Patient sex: M
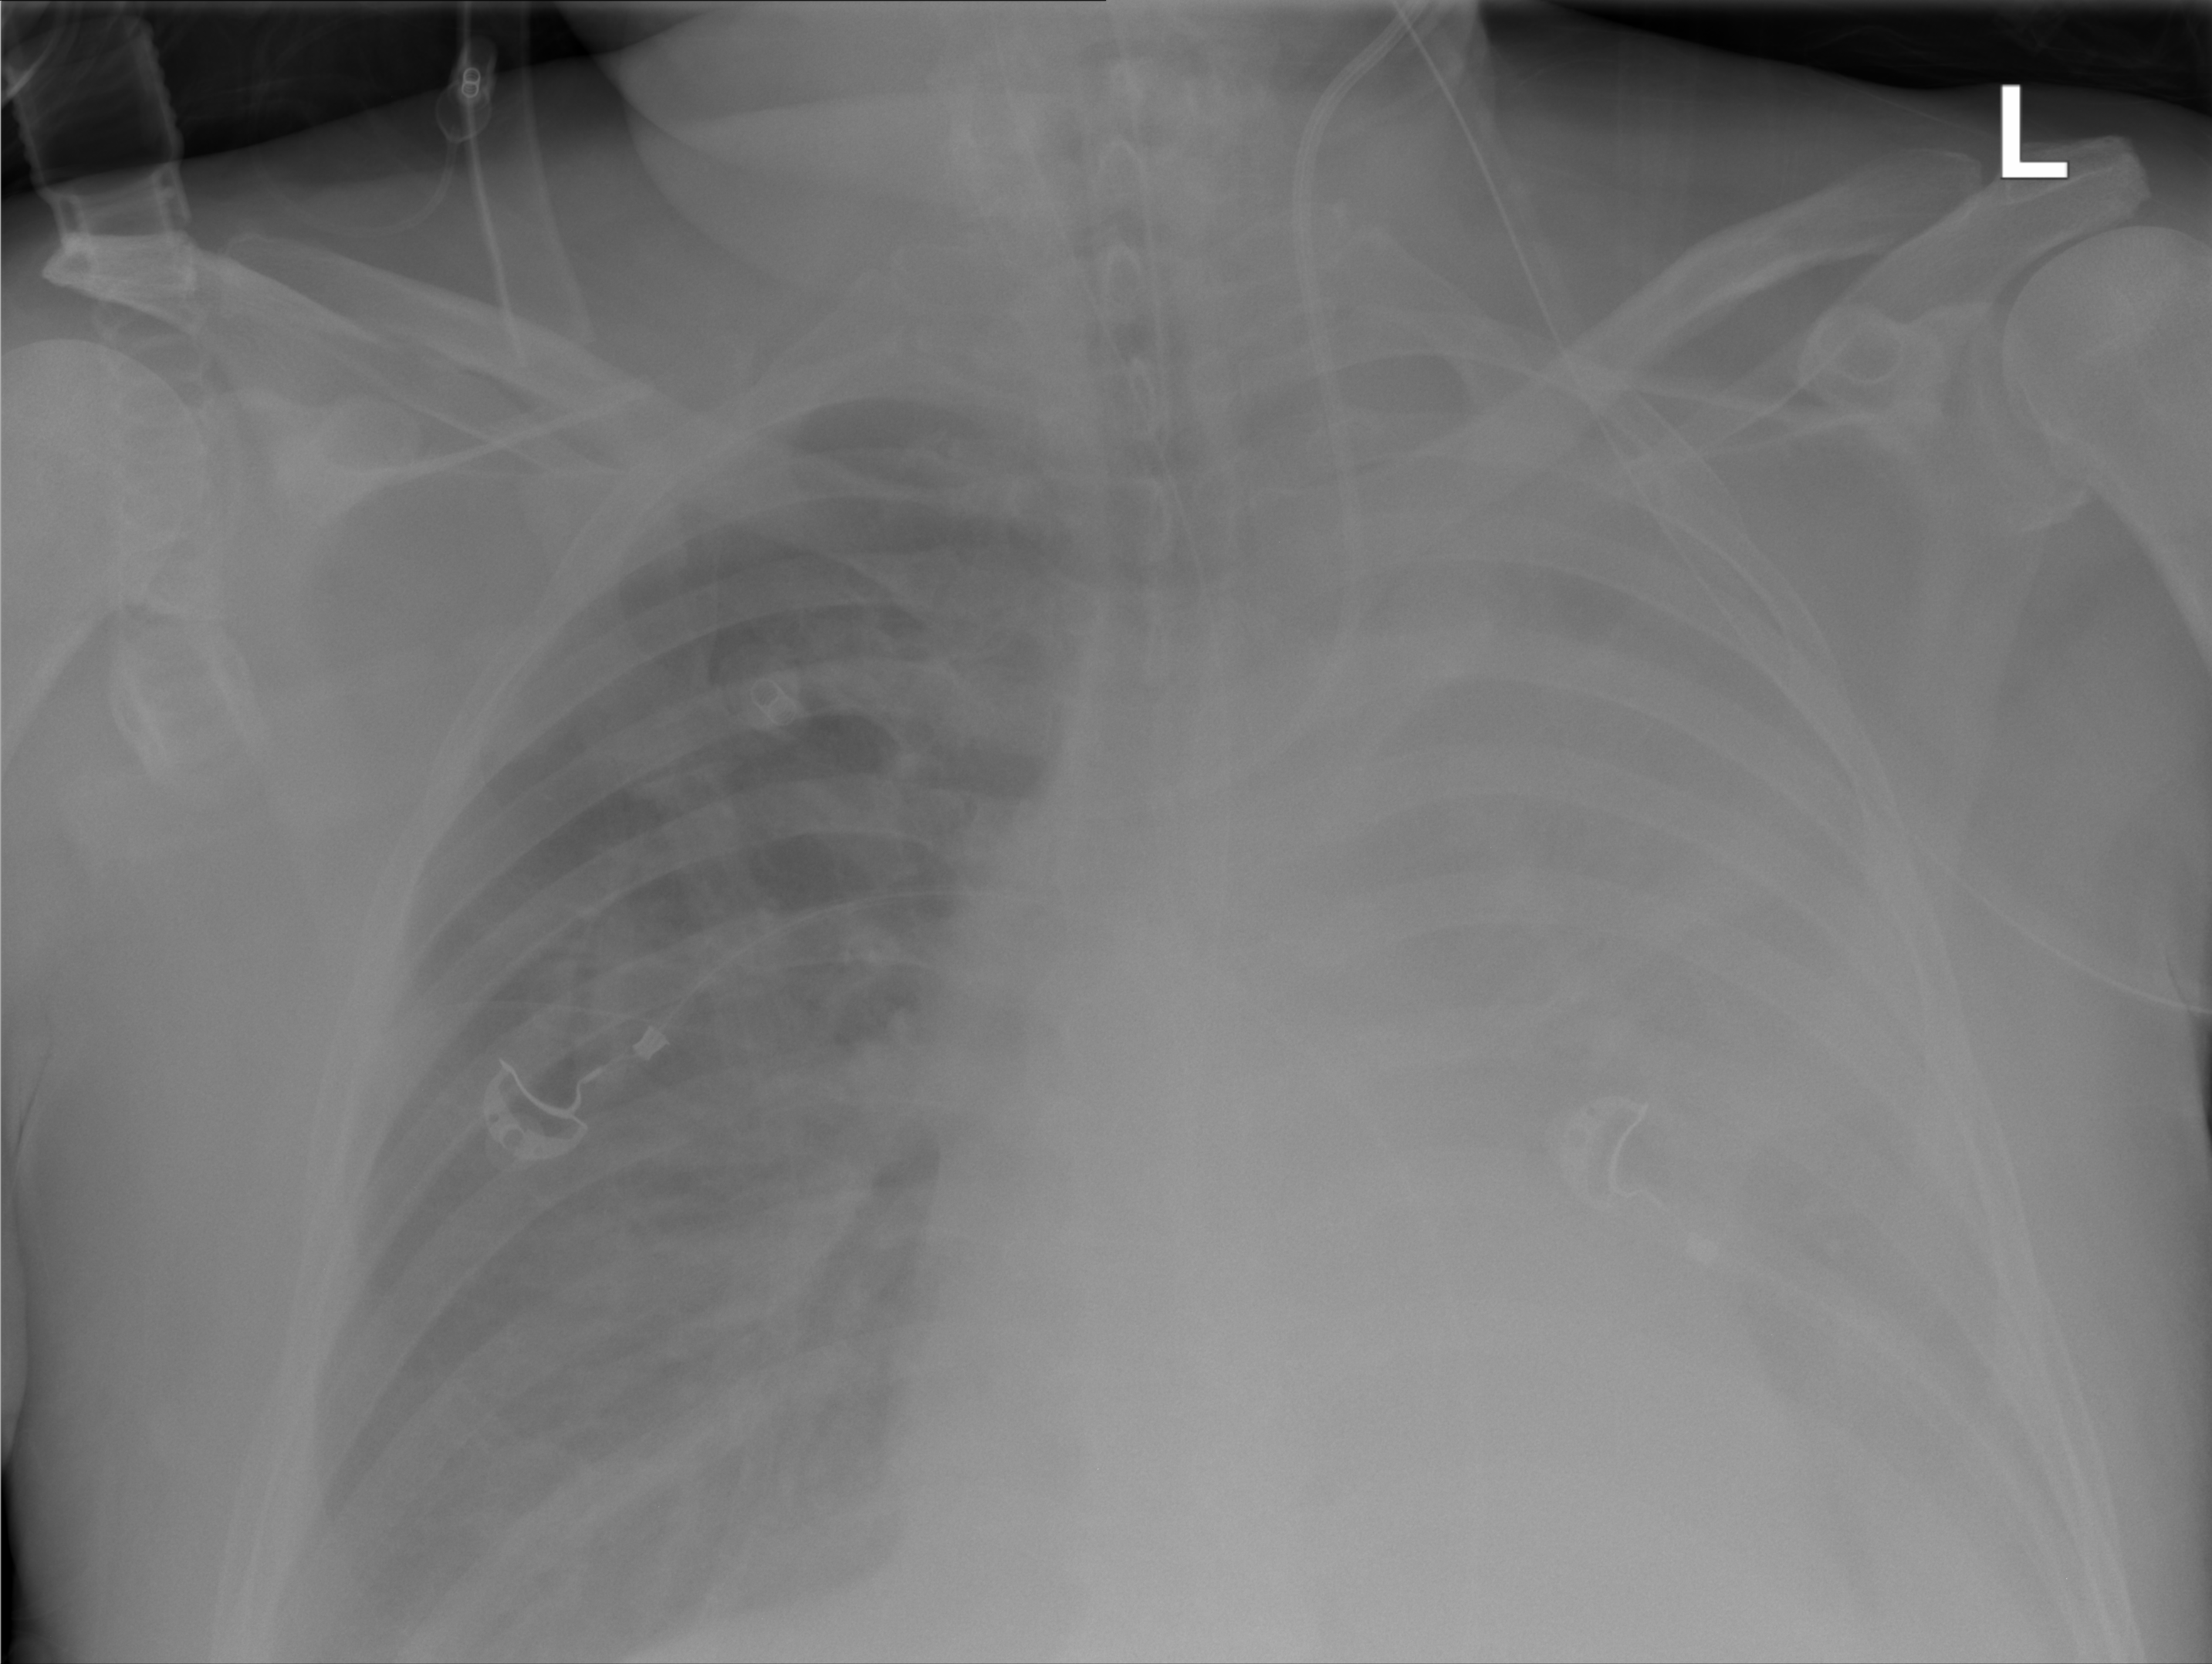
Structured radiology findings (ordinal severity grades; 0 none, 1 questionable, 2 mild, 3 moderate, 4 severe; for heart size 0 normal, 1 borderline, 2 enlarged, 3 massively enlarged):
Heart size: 1
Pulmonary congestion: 3
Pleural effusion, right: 0
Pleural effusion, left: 0
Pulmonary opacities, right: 2
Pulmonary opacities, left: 2
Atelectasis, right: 0
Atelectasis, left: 4